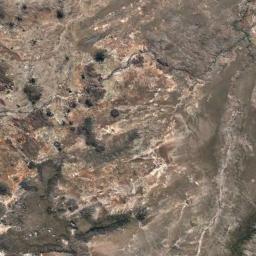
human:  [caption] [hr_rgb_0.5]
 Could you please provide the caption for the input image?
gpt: The desert is on the hill full of black sand .

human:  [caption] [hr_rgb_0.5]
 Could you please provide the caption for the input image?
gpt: It is a large piece of  dark yellow desert with many sand dunes and brown gullys .

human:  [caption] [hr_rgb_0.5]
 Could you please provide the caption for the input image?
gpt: The desert has dark gray soil and some vegetation and a river goes through the desert .

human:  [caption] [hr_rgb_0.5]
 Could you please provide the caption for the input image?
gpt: Nothing else can be seen in this desert .

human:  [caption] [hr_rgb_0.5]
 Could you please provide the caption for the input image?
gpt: A brown desert covered with bare land with some fissures .